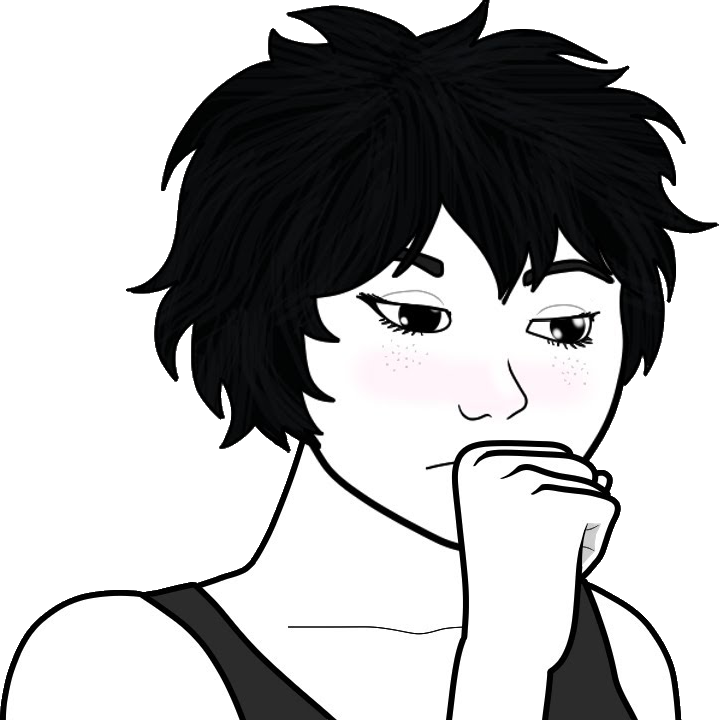
Label: 5_Tomboy